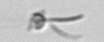
Label: Ophiaster